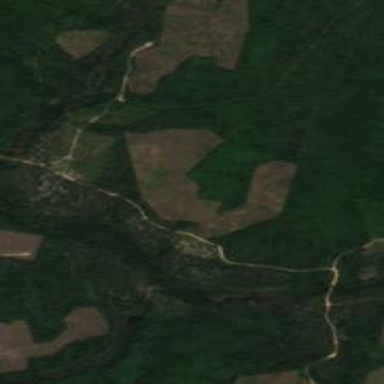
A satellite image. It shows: Clearcut area with scrub vegetation. The land is used for logging and has dirt cover.